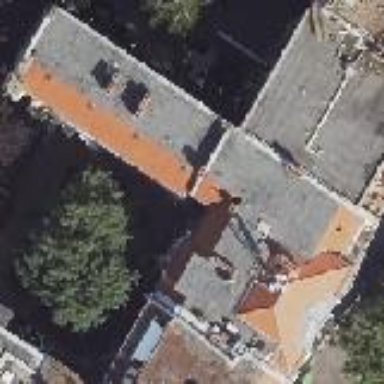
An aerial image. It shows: Part of building.